Question: I have trying to configure AWS server myself.
Using
'EC2 as hosting and select Ubuntu 14 as OS and install Apache PHP and i have check that it php and http works.'
I have install Apache and php using below commend
'''
sudo apt-get install apche2 php5 libapche2-mod-php5
'''
'Rds as mysql database instance.' it is working
Now i have put a 'ambc.sql on ec2 system' and trying'import it to MySQL-rds system'
Please the screen shot:
'''
Issue1:
'''
.see the screen shot

'is need to install some MySQL or PHP to library which will connect EC2w with Rds and running the system.'
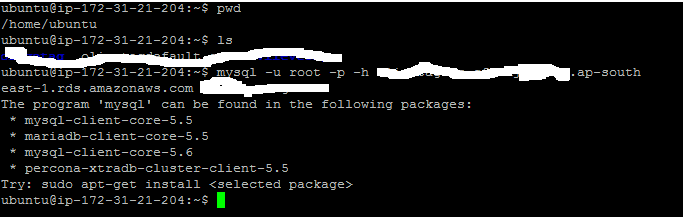
Answer: You need to install 'mysql command line client'. The info is already there in the screenshot. You need to install 'mysql-client-core-5.5' or 'mysql-client-core-5.6' depending on your RDS MySQl version.
So, you may want to run something like below to install these packages:
'''
# apt-get install mysql-client-core-5.5
'''